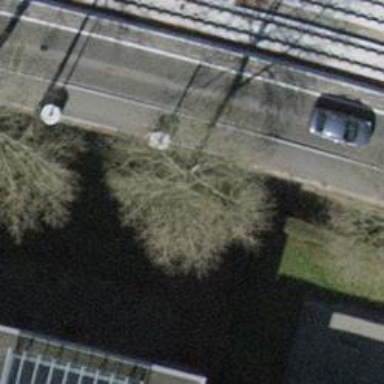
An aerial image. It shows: Avenue lined with trees.